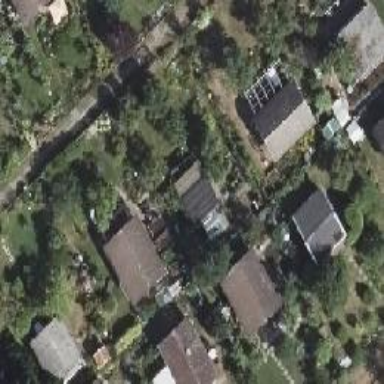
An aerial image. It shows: Plot within allotments.